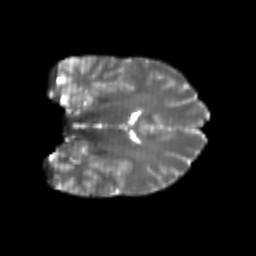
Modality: T2w
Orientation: coronal
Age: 21
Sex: male
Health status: healthy
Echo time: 0.074 s